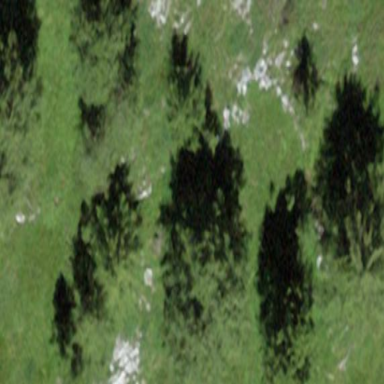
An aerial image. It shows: Forest area.